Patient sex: M
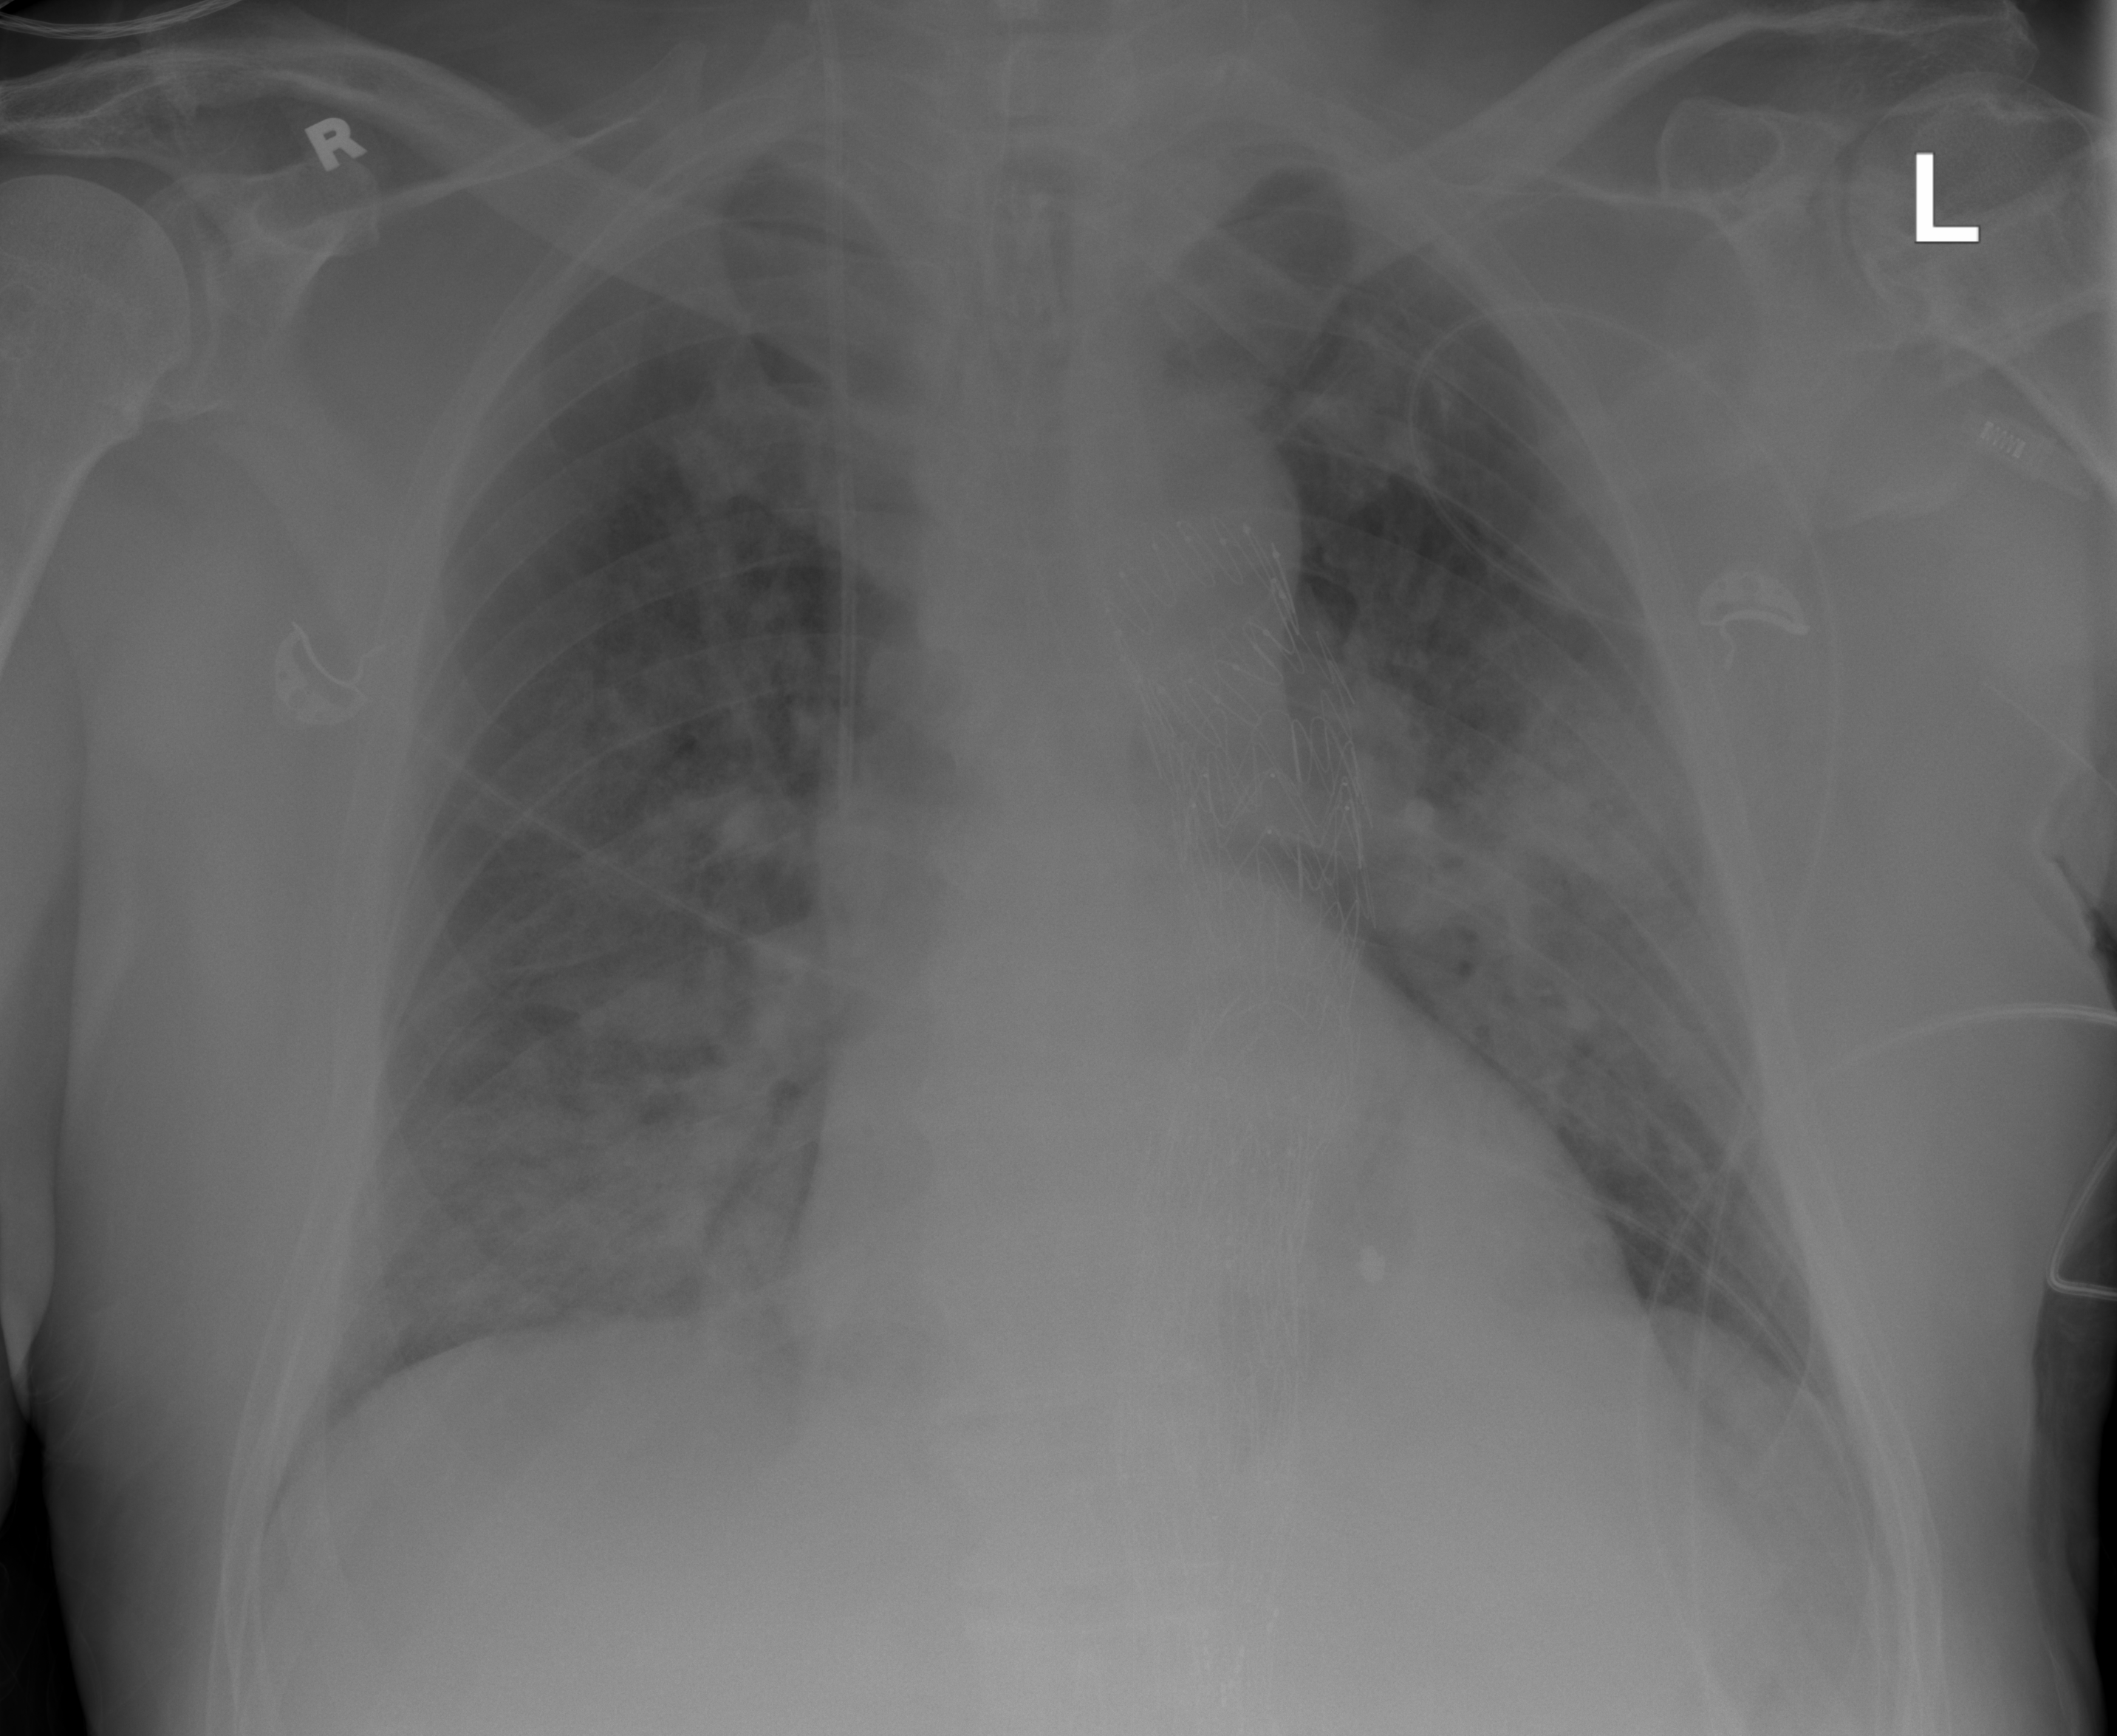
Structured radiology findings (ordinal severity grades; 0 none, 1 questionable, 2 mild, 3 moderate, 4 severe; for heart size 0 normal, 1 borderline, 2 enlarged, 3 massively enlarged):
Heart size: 0
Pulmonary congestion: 2
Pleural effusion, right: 0
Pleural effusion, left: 0
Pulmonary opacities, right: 3
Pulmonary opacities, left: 3
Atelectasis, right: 2
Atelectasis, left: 3